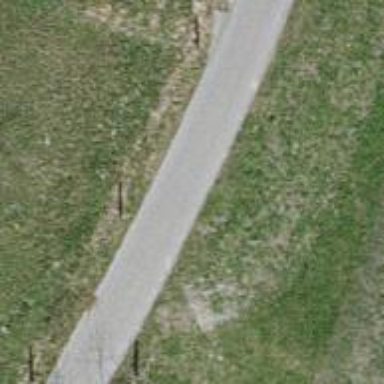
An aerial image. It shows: Well-maintained track road with grade 1 tracktype.